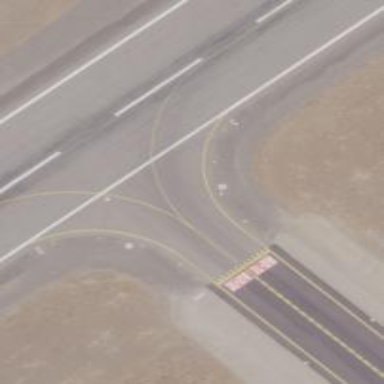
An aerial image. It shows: View of taxiway at the airport.